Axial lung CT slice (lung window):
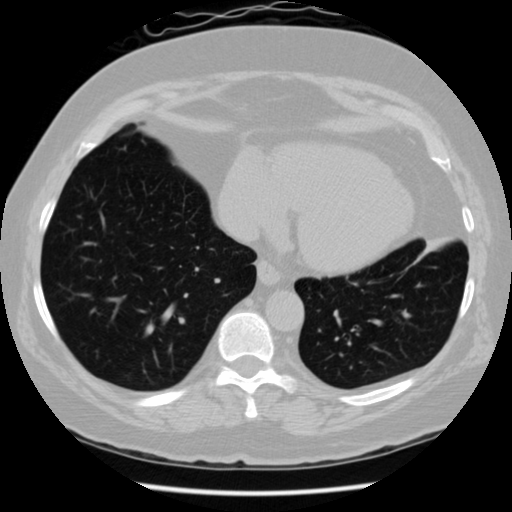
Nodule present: no